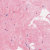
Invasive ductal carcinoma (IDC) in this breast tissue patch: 0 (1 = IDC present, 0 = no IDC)